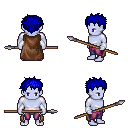
a pixel art fantasy rpg character, male body template, dark elf, purple skin, brown cape, magenta pants, blue bedhead hairstyle, white cloth bracers, spear, four views (front, back, left, right), 2x2 character sprite sheet, small pixel art, hard edges, no anti-aliasing